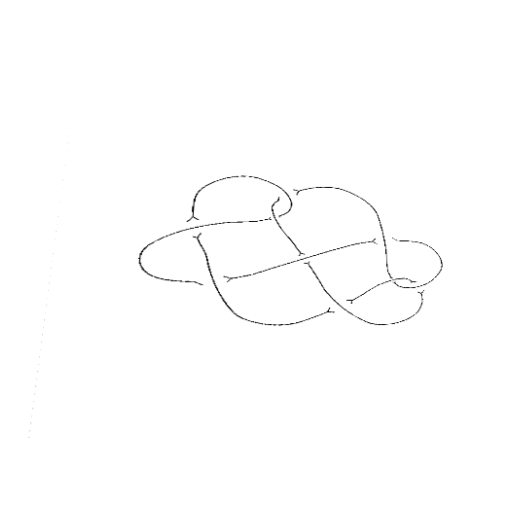
Crossing number: 9